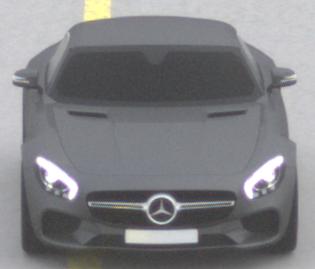
Make: Mercedes-Benz
Model: AMG GT Coupé
Detailed model: AMG GT (190) Coupé
Model produced from: 2014/10
Model produced until: 2017/01
Doors: 2
Color: gray
Road condition: dry road
Daytime: morning or afternoon
Contrast: low contrast